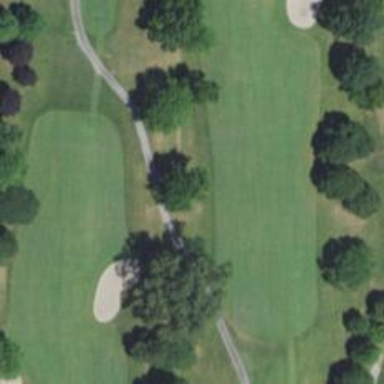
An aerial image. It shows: Service road designated as golf cart path.